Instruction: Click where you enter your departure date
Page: home
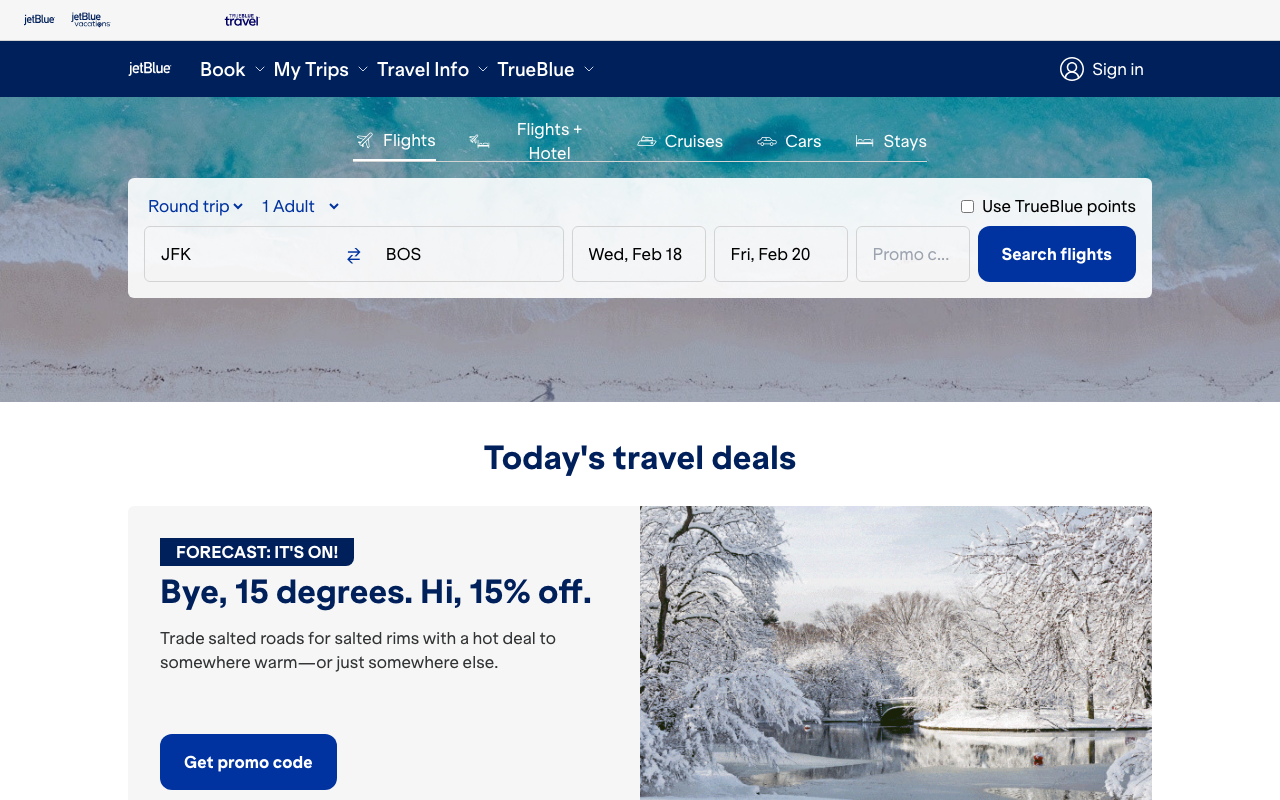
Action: click